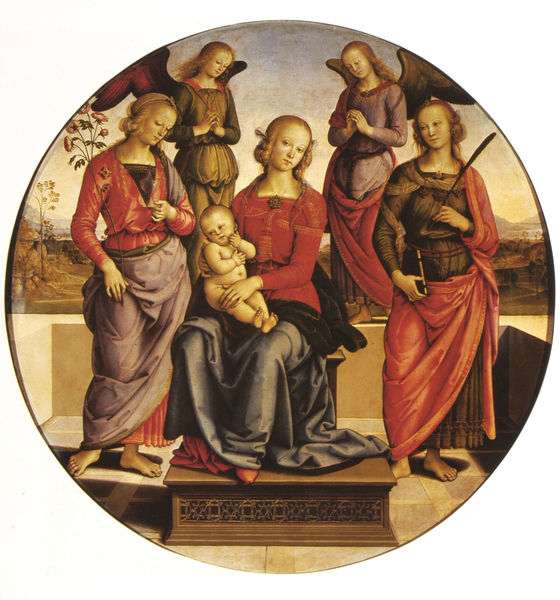
Titel: Madonna mit Kind und Heiligen
Künstler: Pietro Perugino
Standort: Paris
Institution: Louvre
Schlagwörter: blau, feder, flügel, gemälde, gott, himmel, nackt, schatten, umhang, wolken, bäume, frauen, grün, landschaft, menschen, mädchen, ocker, sitzen, blume, blumen, braun, frau, hintergrund, holz, kleid, kleider, licht, schmuck, schwarz, gürtel, rose, rot, tuch, malerei, rock, blond, architektur, falten, halten, sockel, stehen, stein, hände, instrument, hügel, gewand, gold, haare, mantel, sitzend, stehend, gewänder, kind, mutter, pflanze, brosche, locken, renaissance, kreis, oval, rund, tondo, engel, balkon, füße, schlagschatten, sitz, italien, perspektive, gebirge, mauer, lila, violett, hof, baby, hocker, schemel, figuren, treppe, thron, gefaltet, palme, podest, junge, schoß, foto, fussboden, barfuss, knabe, buch, balustrade, zweig, mäntel, kacheln, beten, gebet, schuh, schuhspitze, tizian, lilie, altar, kleinkind, skulpturen, christus, jesus, jesus christus, andacht, umhänge, platten, heilige, maria, madonna, anbetung, jesu, mutter gottes, erzengel, geburtstag, vertiefung, säugling, leonardo, jesuskind, balkin, raffael, mutterliebe, heiligendarstellung, attribute, märtyrerinnen, sacra conversatione, engelsflügel, christkind, jeus, socel, kasel, tcuh, perugino, flügeel, knab, mad0nna, ggebet